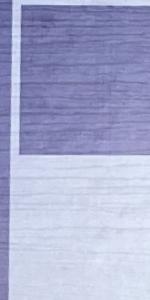
Label: Empty